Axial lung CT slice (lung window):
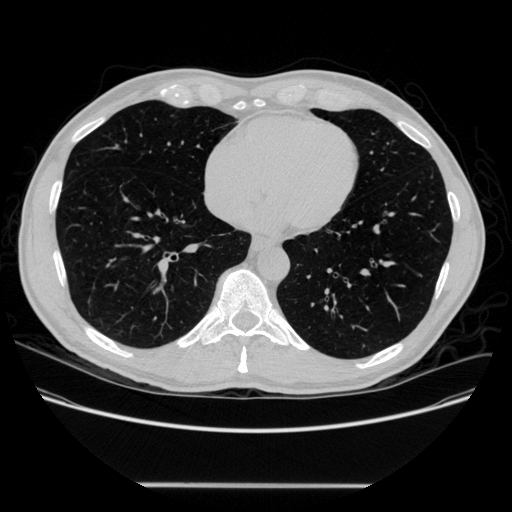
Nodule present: no